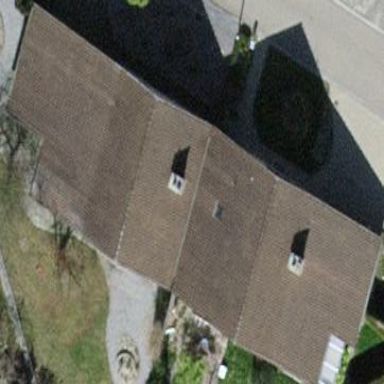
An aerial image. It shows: Semidetached house with gabled roof.